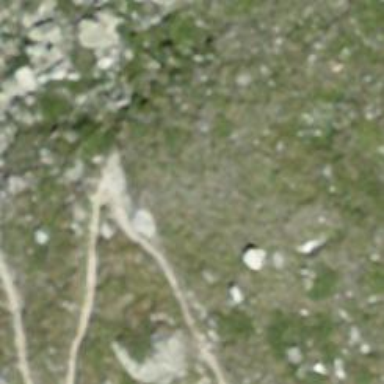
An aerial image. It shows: Path with excellent trail visibility.